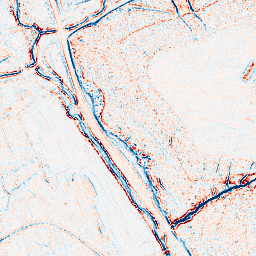
Category: edge_preserving
Decomposition family: bilateral
Decomposition parameters: d: 5
sigma_color: 25
sigma_space: 50
Upsampling method: linear_exact
Upsampling parameters: scale: 2
Upsampling scale: 2